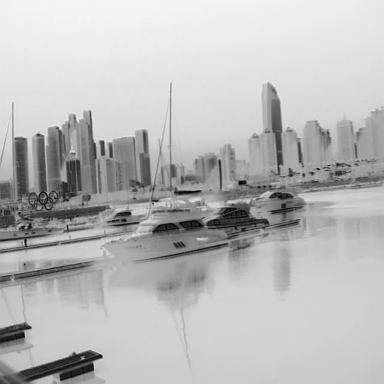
There are five canoes in the infrared image.